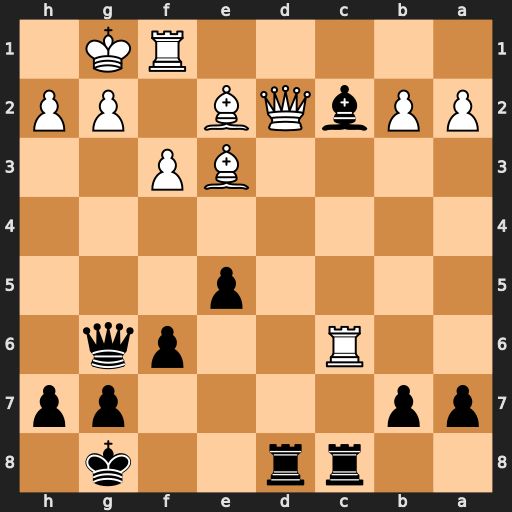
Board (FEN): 2rr2k1/pp4pp/2R2pq1/4p3/8/4BP2/PPbQB1PP/5RK1
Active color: b
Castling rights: -
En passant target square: -
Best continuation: bxc6 Bc4+ Kh8